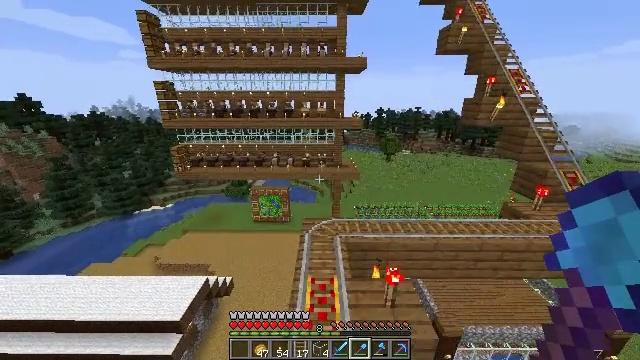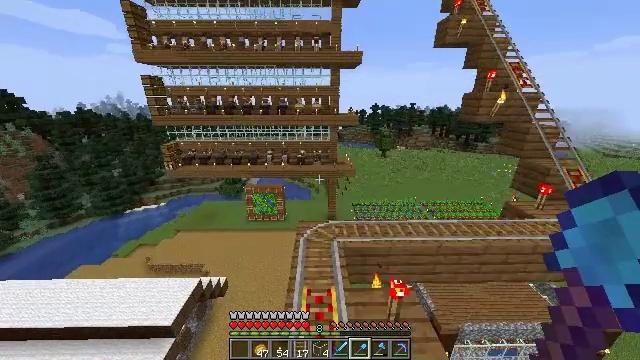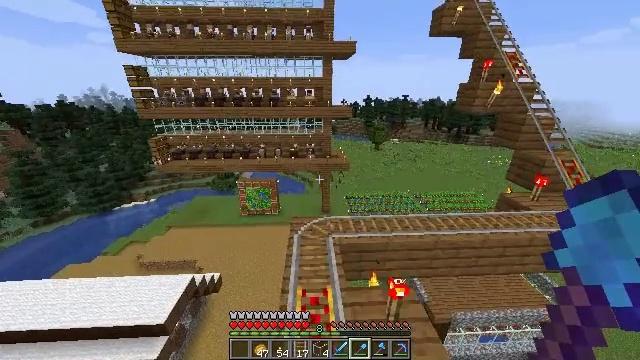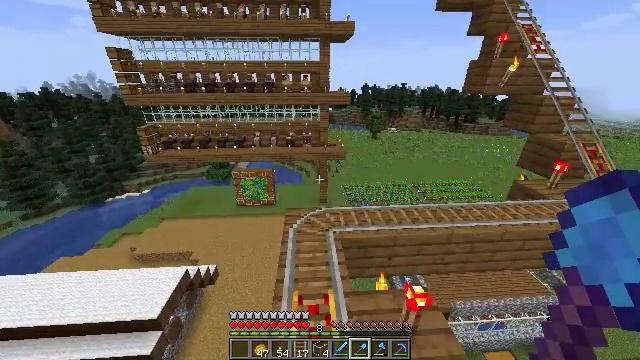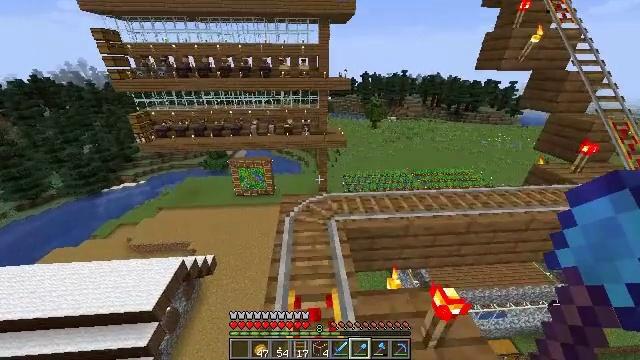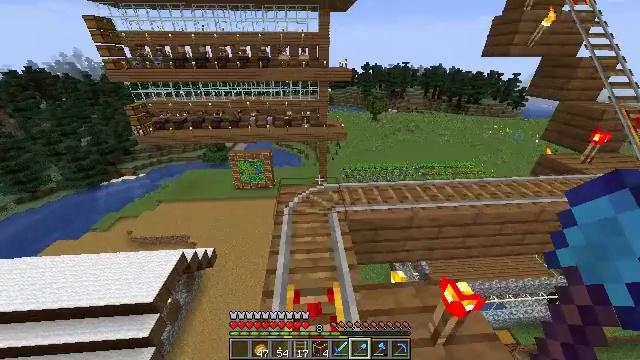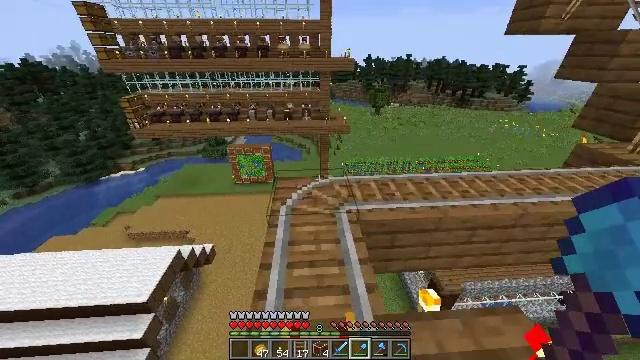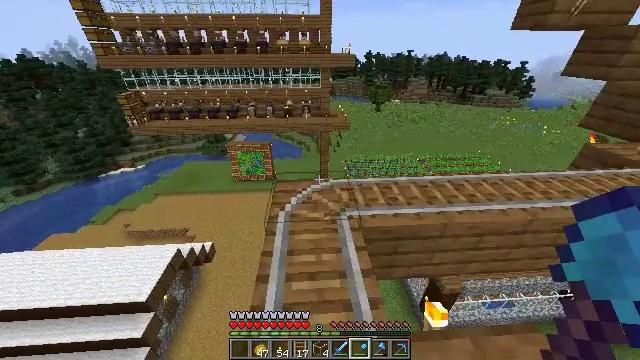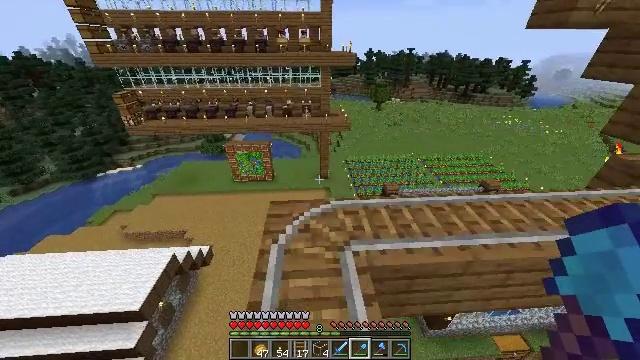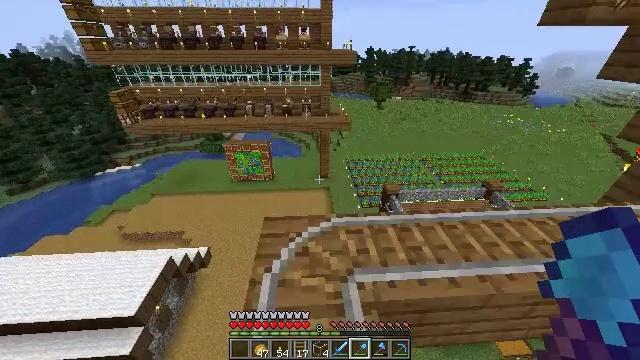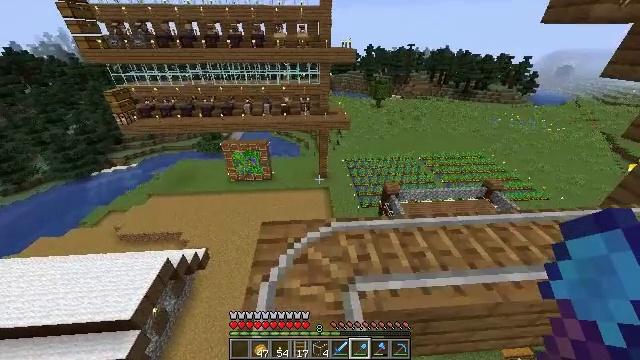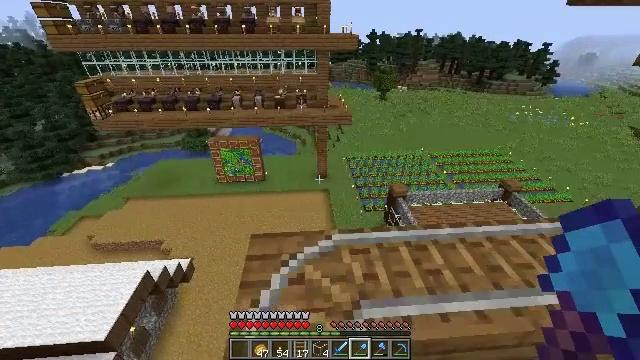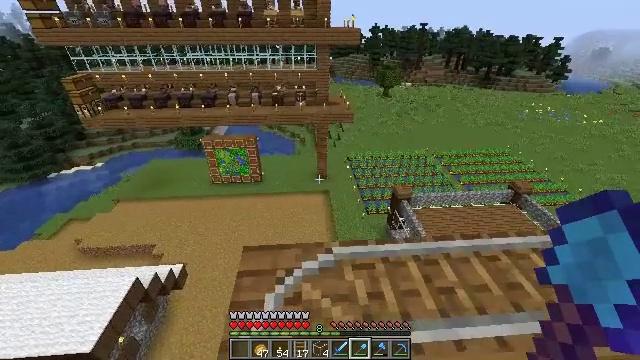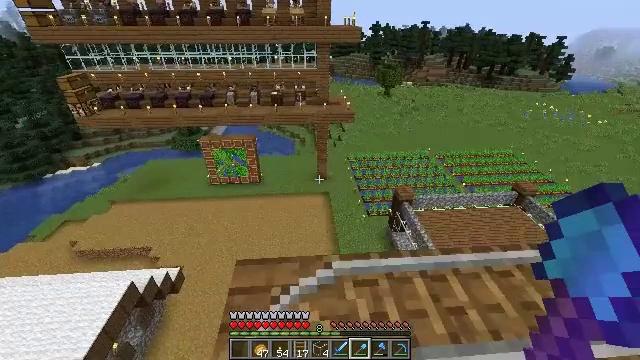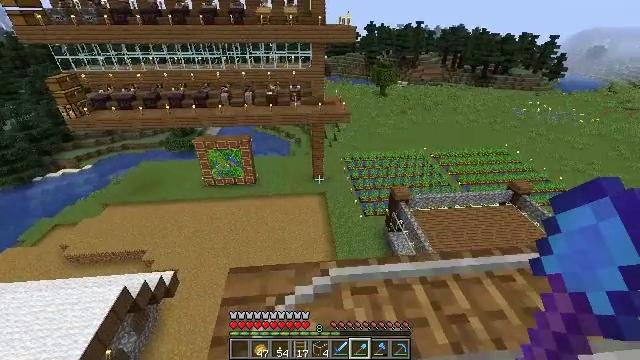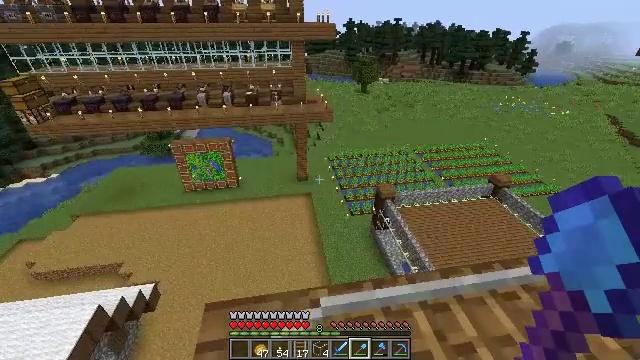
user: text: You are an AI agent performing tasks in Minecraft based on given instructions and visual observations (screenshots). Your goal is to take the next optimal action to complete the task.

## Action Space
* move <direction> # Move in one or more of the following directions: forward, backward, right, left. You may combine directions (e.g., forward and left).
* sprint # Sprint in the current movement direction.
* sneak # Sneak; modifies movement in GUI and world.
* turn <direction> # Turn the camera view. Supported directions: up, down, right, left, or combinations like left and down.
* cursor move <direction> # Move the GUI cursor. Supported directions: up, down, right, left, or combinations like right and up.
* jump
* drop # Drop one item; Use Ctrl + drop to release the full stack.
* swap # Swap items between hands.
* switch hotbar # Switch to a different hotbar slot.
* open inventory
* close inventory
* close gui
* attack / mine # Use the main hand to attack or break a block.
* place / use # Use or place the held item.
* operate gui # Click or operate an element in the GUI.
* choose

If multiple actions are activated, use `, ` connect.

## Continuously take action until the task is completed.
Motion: motion action
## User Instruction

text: Remove a spruce sign from the inventory.
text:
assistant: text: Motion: move forward, turn right
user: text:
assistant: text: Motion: move forward, turn right and down
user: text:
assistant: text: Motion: move forward, turn down
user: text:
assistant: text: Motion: move forward, turn down
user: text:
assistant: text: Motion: move forward, turn down
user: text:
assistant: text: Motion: move forward, turn down
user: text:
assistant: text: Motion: move forward
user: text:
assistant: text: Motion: move forward
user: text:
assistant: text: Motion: no_op
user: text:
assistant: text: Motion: no_op
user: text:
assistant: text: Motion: no_op
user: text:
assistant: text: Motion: move forward
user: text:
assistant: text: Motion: move forward
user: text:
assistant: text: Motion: move forward, turn right
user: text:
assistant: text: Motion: turn right
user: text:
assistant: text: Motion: turn right
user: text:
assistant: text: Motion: turn right
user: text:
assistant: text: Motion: turn right
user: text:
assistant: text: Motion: turn right and up
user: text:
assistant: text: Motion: turn right and up
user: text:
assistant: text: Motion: no_op
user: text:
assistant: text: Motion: no_op
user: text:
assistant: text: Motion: move forward
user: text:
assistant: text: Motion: move forward
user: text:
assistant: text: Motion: move forward, turn left
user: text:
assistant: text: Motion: move forward, turn left
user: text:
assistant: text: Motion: move forward, turn left and up
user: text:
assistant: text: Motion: move forward, sprint, turn left
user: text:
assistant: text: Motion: move forward, sprint
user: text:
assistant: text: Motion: move forward, sprint